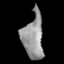
Tissue: lung
Cell type: Epithelial cells
Senescence score: 0.1843
Nuclear area (px): 896
Mean DAPI intensity: 149.983